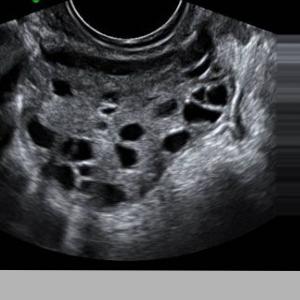
Label: infected